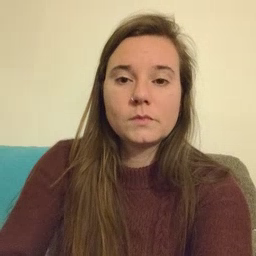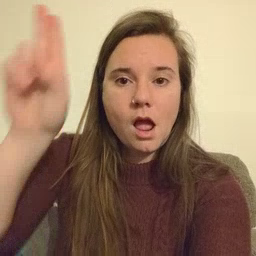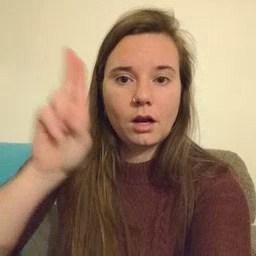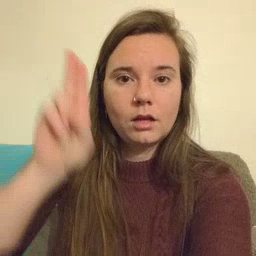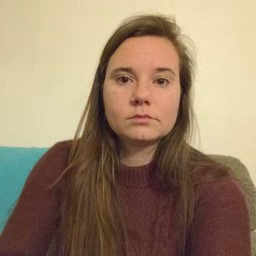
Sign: uncle